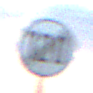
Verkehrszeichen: EndeGeschwindigkeit120
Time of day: SunriseSunset
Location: Outdoor (Nature)
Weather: PartlyCloudy
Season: NotSpecified
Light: Natural